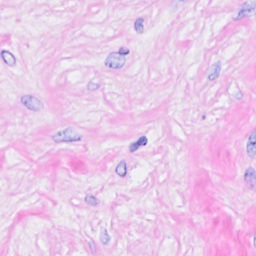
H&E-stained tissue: Breast